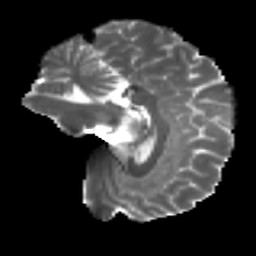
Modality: T2w
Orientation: sagittal
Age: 39
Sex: male
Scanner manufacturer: ge
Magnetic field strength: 3 T
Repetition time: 7.8 s
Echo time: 0.0608 s